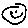
Label: smiley face